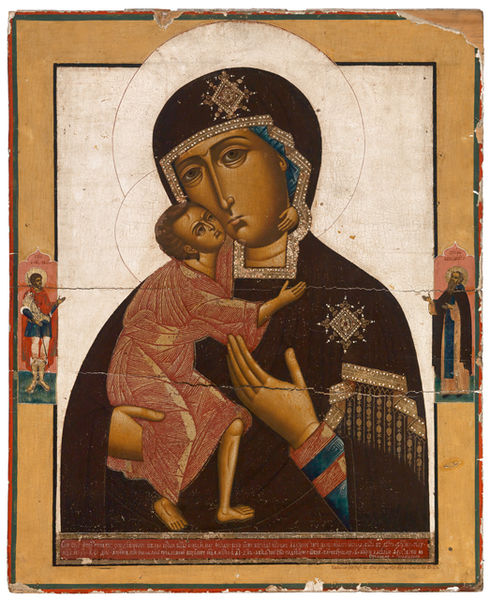
Titel: The Miracle-working Icon of Our Lady of St. Theodor (Feodorovskaia)
Standort: Amherst (Massachusetts, USA)
Institution: Mead Art Museum, Amherst College
Schlagwörter: blue, church, hands, men, people, red, religious, white, dress, gold, hair, nose, old, painting, portrait, robe, woman, yellow, pink, brown, hand, ear, child, eyes, feet, spanish, peaceful, frame, chin, mother, mouth, saint, faces, writing, virgin, letters, love, person, madonna, clothes, renaissance, jesus, italian, medieval, religion, circle, cloth, finger, fingers, god, christ, baby, colour, eyebrows, mittelalter, humans, christian, maria, joseph, mary, christianity, clothing, saints, page, eastern, hold, star, sacred, border, mural, georg, words, orthodox, idol, middle age, halo, kind, icon, holy, catholic, infant, virgin mary, hug, hood, holding, john, italien, peter, apostles, petrus, religious art, disciples, damaged, mother and son, reaissance, schein, aura, damage, ikonographie, protestants, mother mary, motherhood, jesus and mary, jezus, holly mary and jesus, principle, 1400, 1300, tiny man, hugh, otodoxe, ikonografie